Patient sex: M
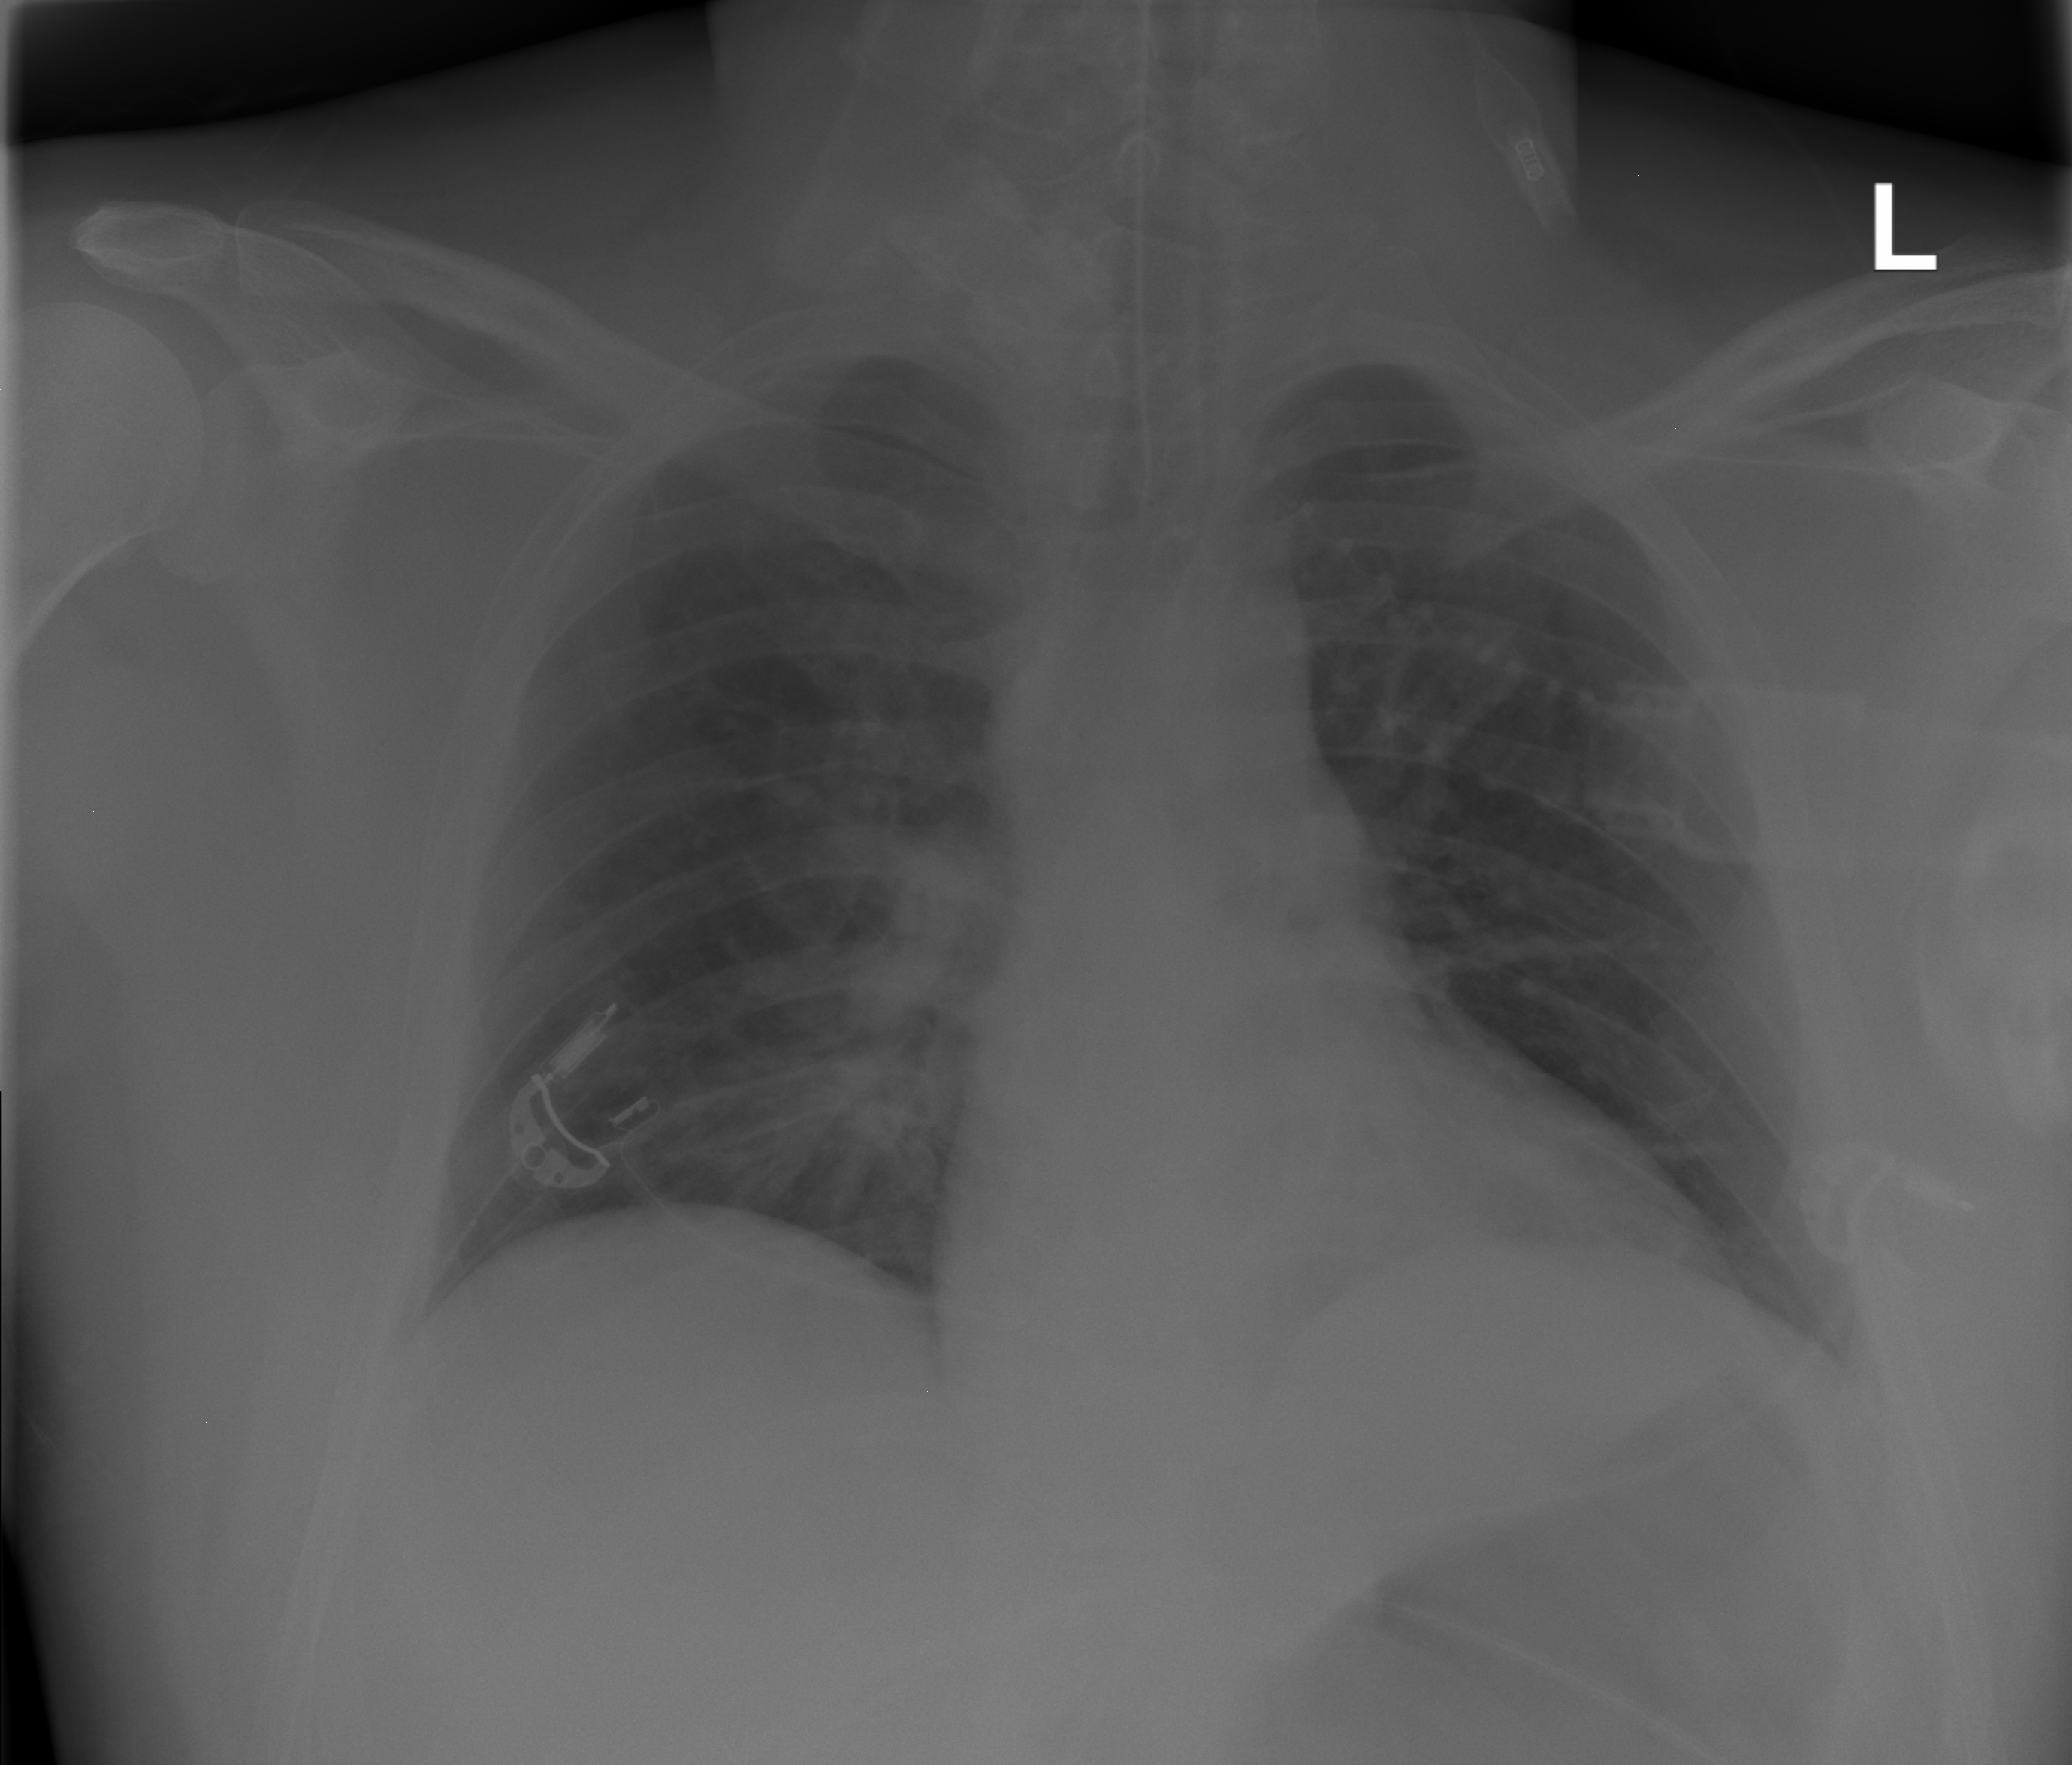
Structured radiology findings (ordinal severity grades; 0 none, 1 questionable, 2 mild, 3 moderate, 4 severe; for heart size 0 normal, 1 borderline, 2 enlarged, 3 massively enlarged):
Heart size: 0
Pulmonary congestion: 0
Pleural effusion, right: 0
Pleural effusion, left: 0
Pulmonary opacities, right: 2
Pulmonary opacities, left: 0
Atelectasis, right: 0
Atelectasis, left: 0